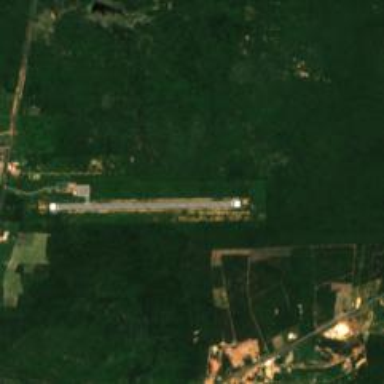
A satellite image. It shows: View of runway in airport.